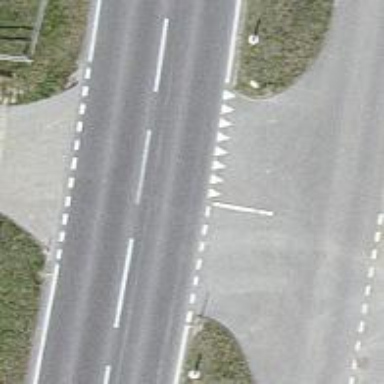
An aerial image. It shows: Secondary road with asphalt surface.